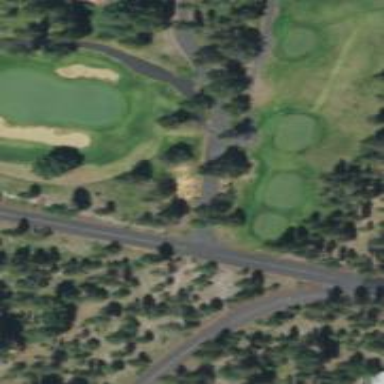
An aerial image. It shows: Asphalt path designated as golf cartpath.